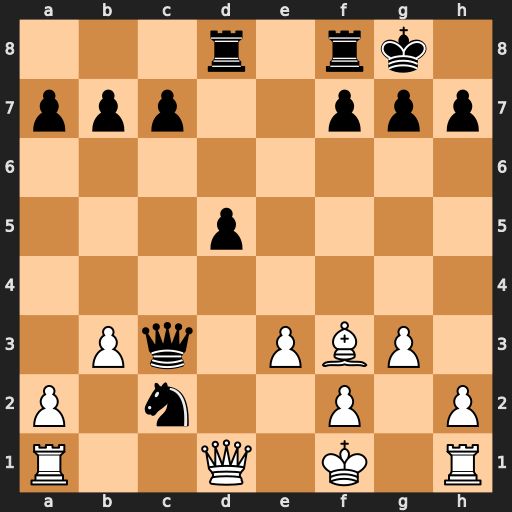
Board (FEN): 3r1rk1/ppp2ppp/8/3p4/8/1Pq1PBP1/P1n2P1P/R2Q1K1R
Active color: w
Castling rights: -
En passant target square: -
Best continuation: Rc1 Nxe3+ fxe3